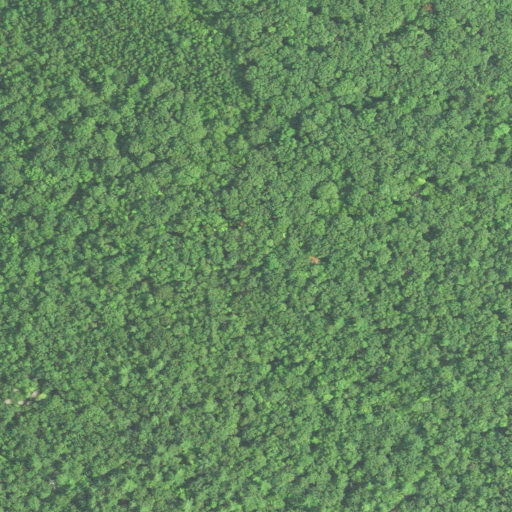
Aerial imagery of mountain in Connecticut named Raccoon Hill containing deciduous forest and mixed forest